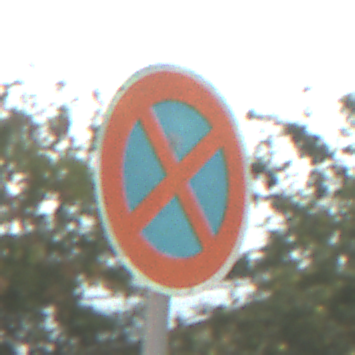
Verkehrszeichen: AbsolutesHalteverbot
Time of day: MorningAfternoon
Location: Outdoor (Suburban)
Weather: PartlyCloudy
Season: NotSpecified
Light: Natural